Field crop: maize
Growth stage: 2
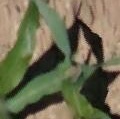
Species: maize